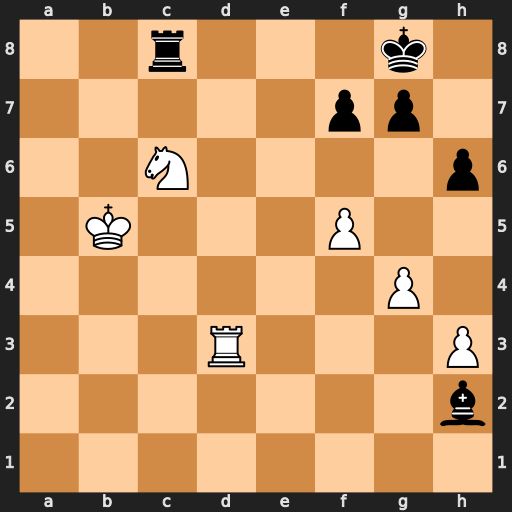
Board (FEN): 2r3k1/5pp1/2N4p/1K3P2/6P1/3R3P/7b/8
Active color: w
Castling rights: -
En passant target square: -
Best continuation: Ne7+ Kh8 Nxc8